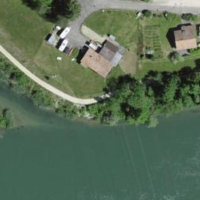
EUNIS habitat code: 15
Species observed at this site:
Euphorbia cyparissias
Chorthippus biguttulus